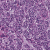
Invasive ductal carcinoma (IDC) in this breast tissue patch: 0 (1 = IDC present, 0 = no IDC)